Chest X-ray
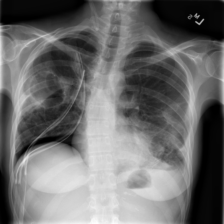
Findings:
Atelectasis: negative
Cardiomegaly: negative
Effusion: negative
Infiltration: negative
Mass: negative
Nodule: negative
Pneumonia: negative
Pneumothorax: positive
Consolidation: negative
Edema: negative
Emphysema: negative
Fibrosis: negative
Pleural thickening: positive
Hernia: negative